Question: I'm trying to copy a table named "CLOUD" to a new one named "t1_temp" while grouping the rows based on a column named "tag". BUT i want this to happen only if the "NeighborhoodID" column is the same.
The query i'm running is:
'''
INSERT INTO t1_temp (id, NeighborhoodID, power, tag)
SELECT id, NeighborhoodID, SUM(power), tag
FROM CLOUD GROUP BY tag ORDER BY NeighborhoodID
'''
So for example:

The third entry shouldn't be grouped with the 1th & 4th entry's because the "NeighborhoodID" isn't the same.
I hope i'm clear, if not please comment, thanks.
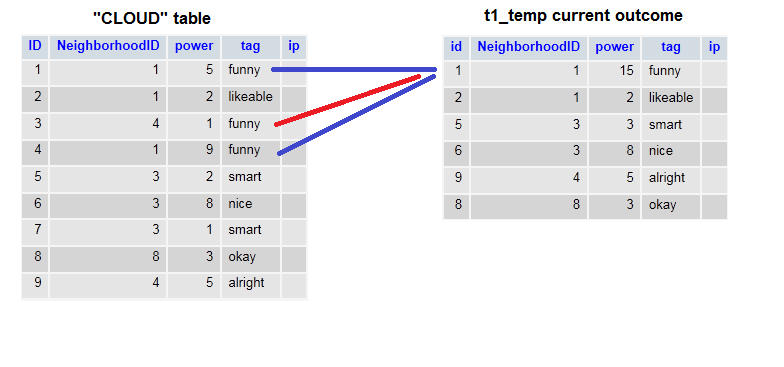
Answer: You can group by multiple columns, so:
'''
INSERT INTO t1_temp (id, NeighborhoodID, power, tag)
SELECT id, NeighborhoodID, SUM(power), tag
FROM CLOUD GROUP BY tag, NeighborhoodID ORDER BY NeighborhoodID
'''